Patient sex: F
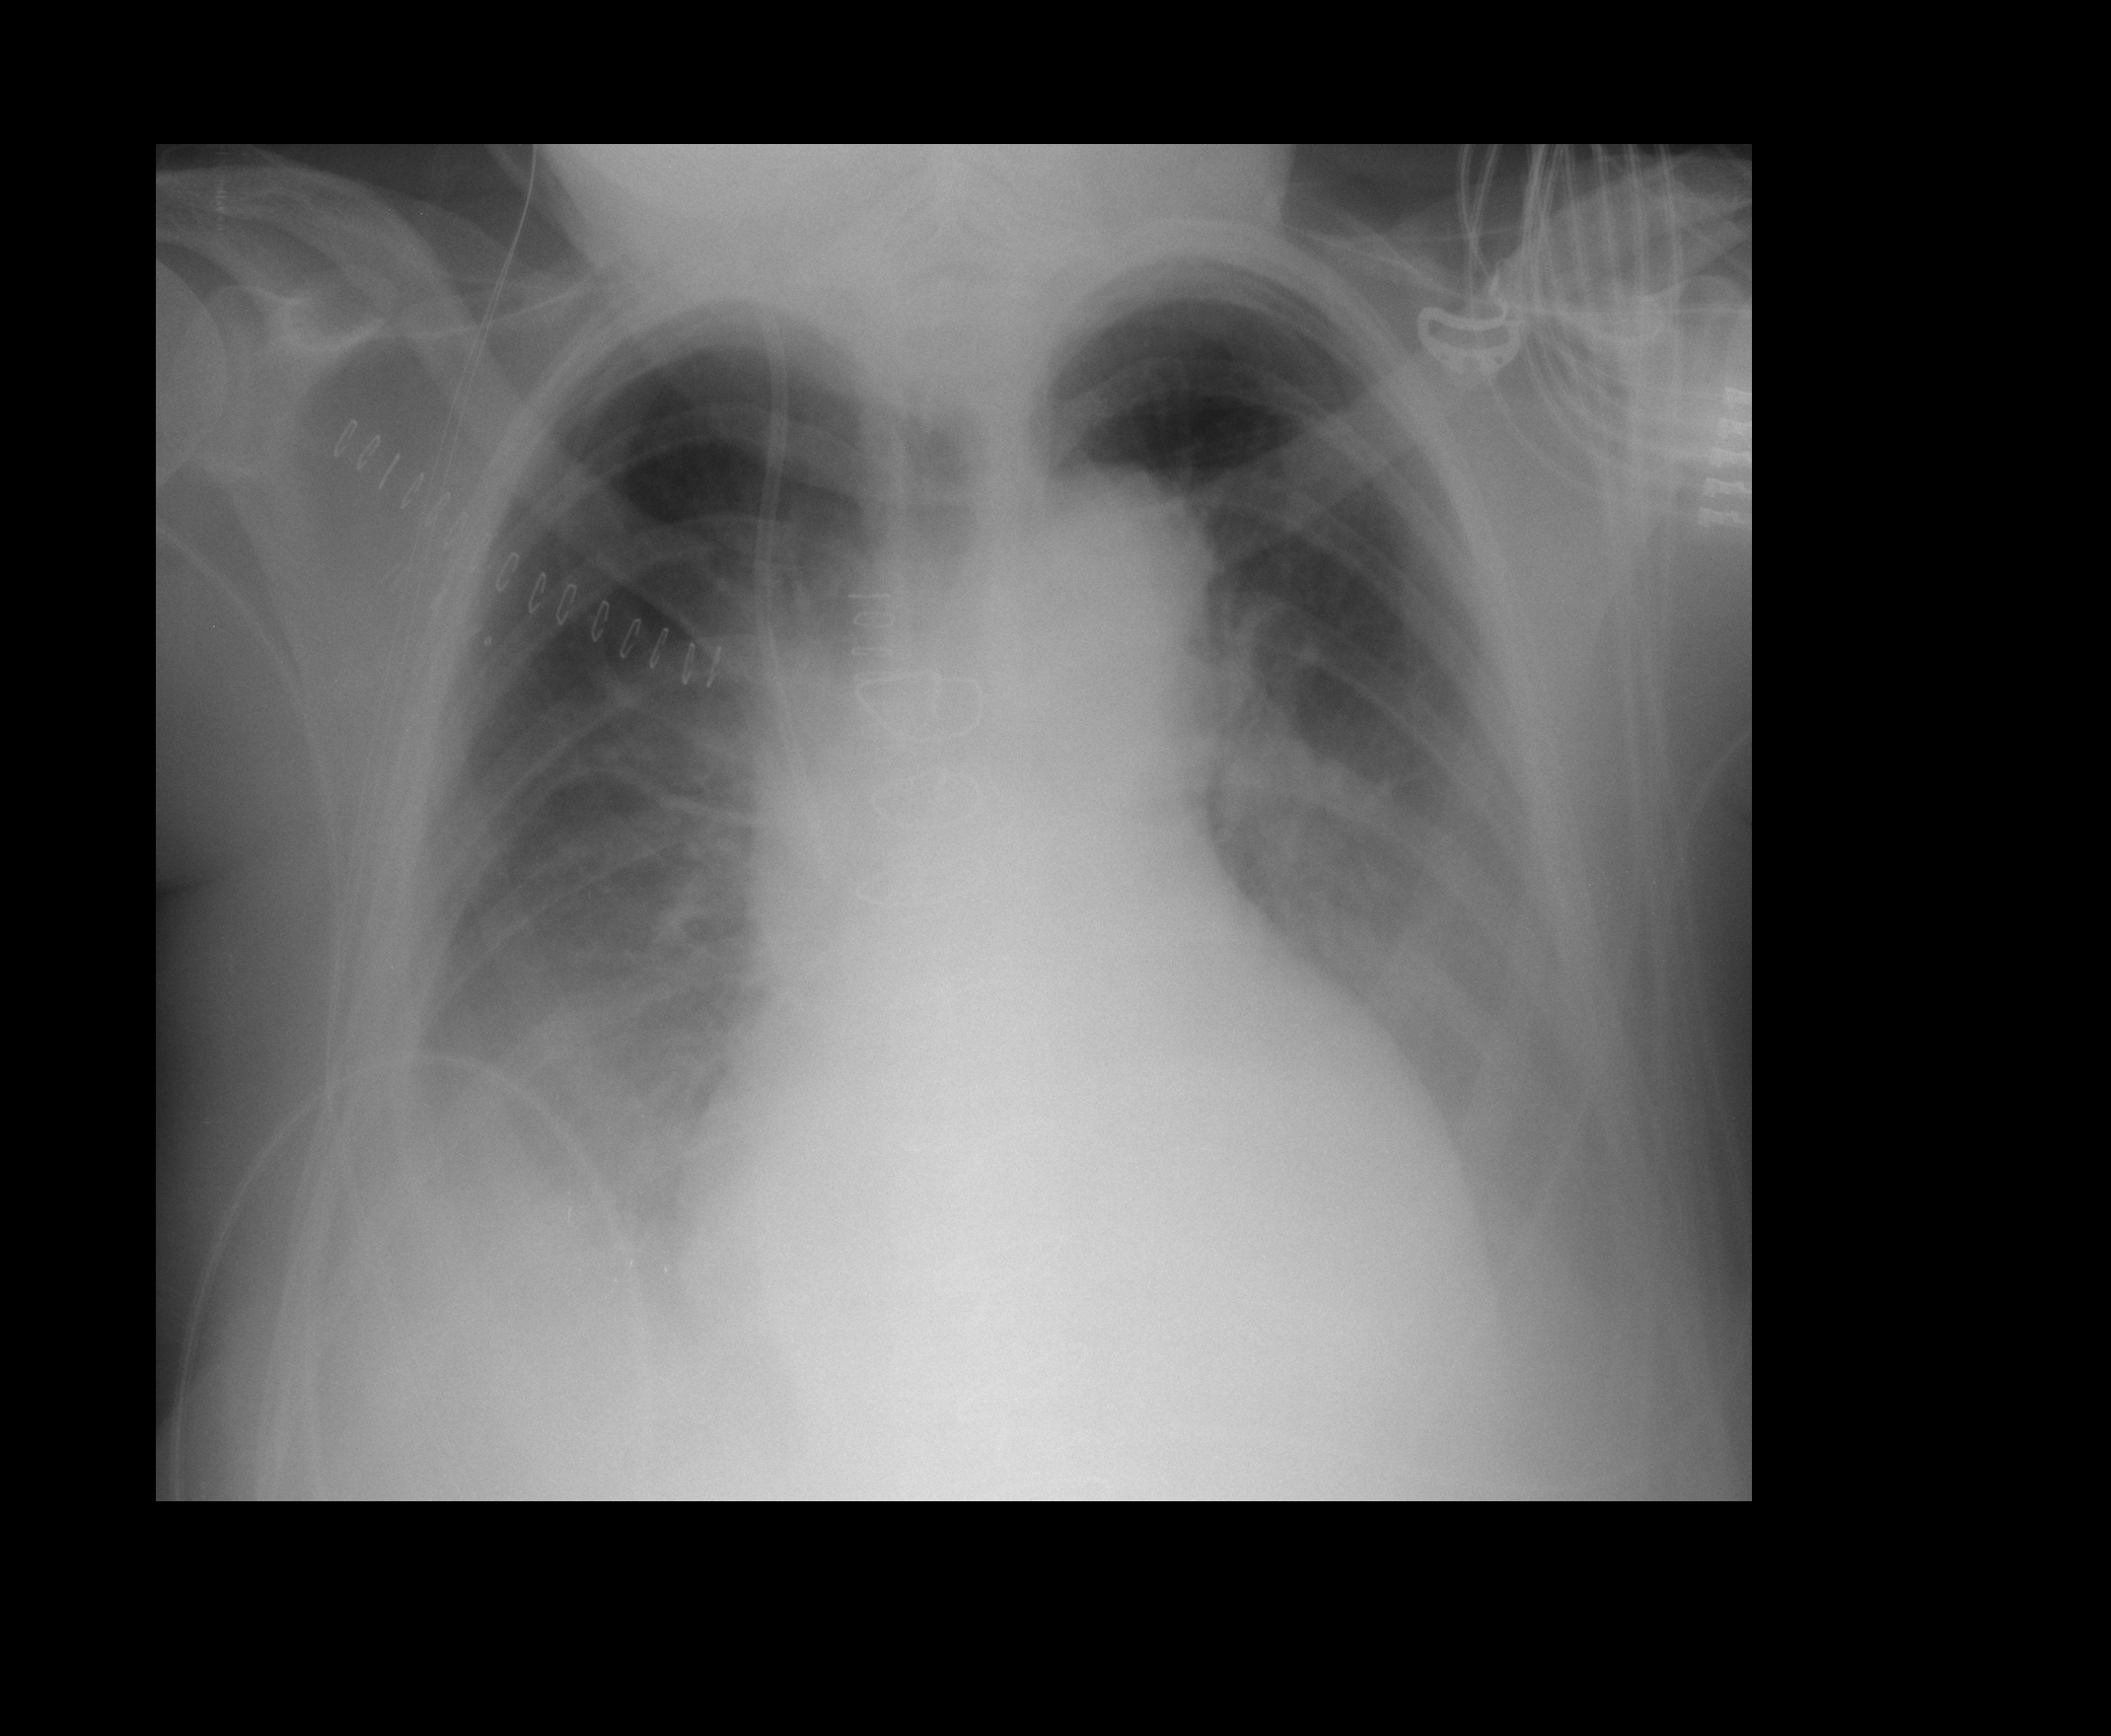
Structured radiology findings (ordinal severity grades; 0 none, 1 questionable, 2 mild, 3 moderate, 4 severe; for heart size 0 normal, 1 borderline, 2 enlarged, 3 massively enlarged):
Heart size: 2
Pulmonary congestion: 0
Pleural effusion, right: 3
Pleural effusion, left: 3
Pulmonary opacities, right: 0
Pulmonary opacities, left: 0
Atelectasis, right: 3
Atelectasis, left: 2